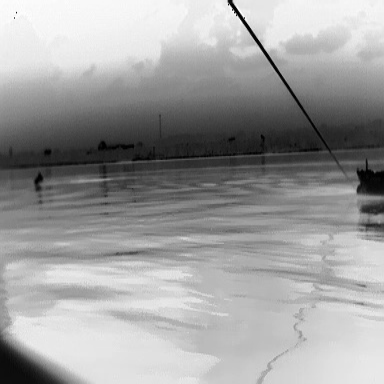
There is a canoe in the infrared image.